Question: We're currently in the process of upgrading our app to build with the iOS8 SDK, and we've run into problems with 'UIImageViews' in 'UICollectionViews'.
The problem arises only when running the app on a device running ios7, it works as expected on ios8. BUilding the same code on SDK 7 yields the correct results for ios7. The content view of the cell resized as expected on rotation, but the image does not follow. The content mode of the image is set as follows:
'''
cell.image.contentMode = UIViewContentModeScaleAspectFill;
'''
The 'UIImageView' is tied to the content view of the 'UICollectionViewCell' with 4 constraints; and space are all set to 0.
It is almost as if the leading and trailing constraints are not being respected, but we get no warnings at runtime. The green square in the image below represents our image view. The blue represents the collection view cell that can be seen peeking out under the image view in landscape mode.

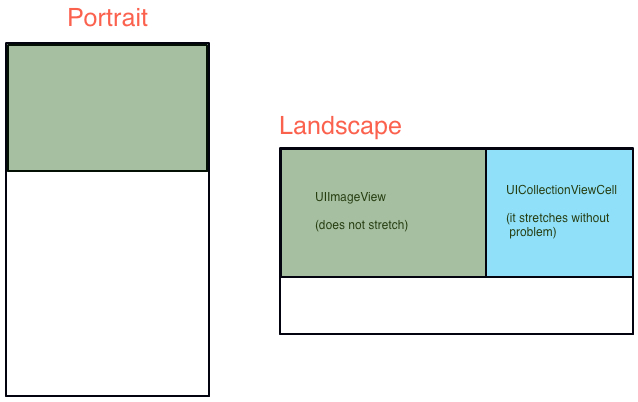
Answer: This is a bug I think. I had the same problem <URL>
My fix was to put 'self.contentView.frame = self.bounds;' into the 'layoutSubviews' method of the cell.
i.e. it is not the image view that is not resizing correctly but it is the 'cell.contentView' not resizing correctly.